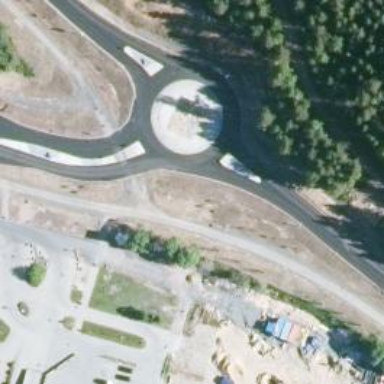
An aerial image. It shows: Tertiary road with asphalt surface leading to roundabout.